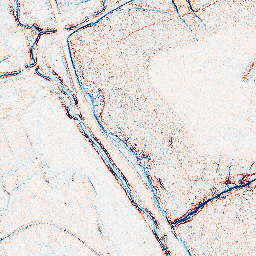
Category: edge_preserving
Decomposition family: anisotropic_diffusion
Decomposition parameters: iterations: 5
kappa: 30
gamma: 0.05
Upsampling method: cubic_catmull_rom
Upsampling parameters: scale: 4
Upsampling scale: 4